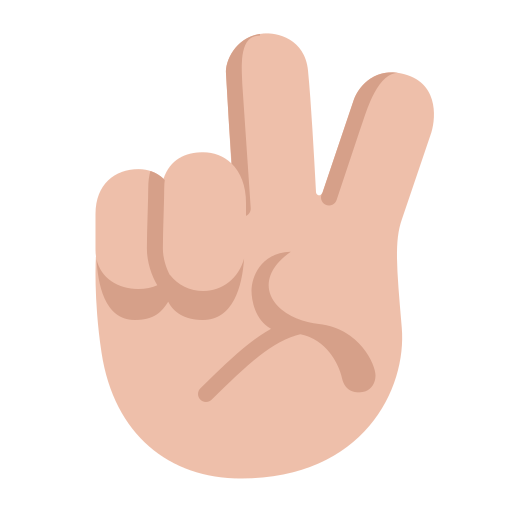
victory hand flat  light